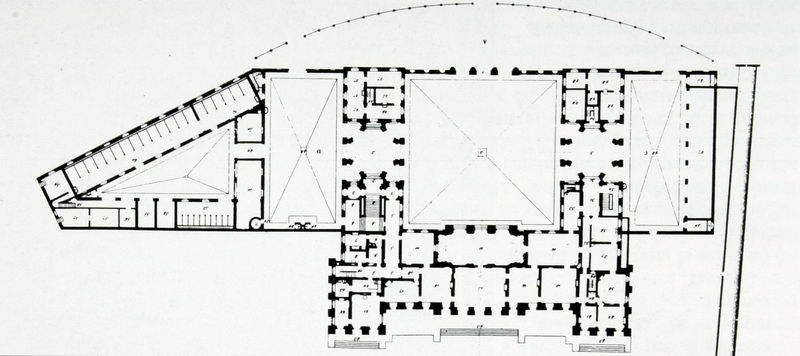
Titel: Grundriss der Villa Reale in Mailand
Künstler: Leopoldo Pollack
Standort: Mailand
Institution: Villa Reale
Schlagwörter: blau, flügel, hand, schatten, weiß, dreieck, grün, mädchen, fenster, kleid, paris, raum, schwarz, skizze, zeichnung, zimmer, anlage, gebäude, haus, schloss, zaun, wand, architektur, barock, vorhang, kirche, kind, kinder, kreis, schiff, papier, bogen, türen, flächen, mauer, klein, linien, hof, haarband, pilaster, saal, treppe, treppen, hotel, zahlen, stufen, arena, halle, rechtecke, punkte, wände, eingang, eingänge, innenhof, gewölbe, burg, kloster, palast, linie, groß, räume, entwurf, ecken, diagonal, geometrisch, mittelschiff, risalit, residenz, mittelalter, freitreppe, plan, tempel, fresko, museum, pyramide, nummern, louvre, quadrat, bau, anordnung, höfe, grundriss, aufriss, nischen, bauplan, architekt, gänge, chambre, enfilade, vorplatz, exakt, lageplan, geordnet, nebenräume, eingangsportal, spitzdach, maße, ausrichtung, paln, rundriss, architekturplan, asymmetrisch, ehrenhof, sääle, gesamtanlage, techn. zeichnung, bezeichung